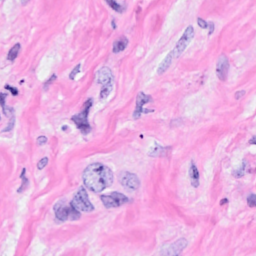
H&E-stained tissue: Breast